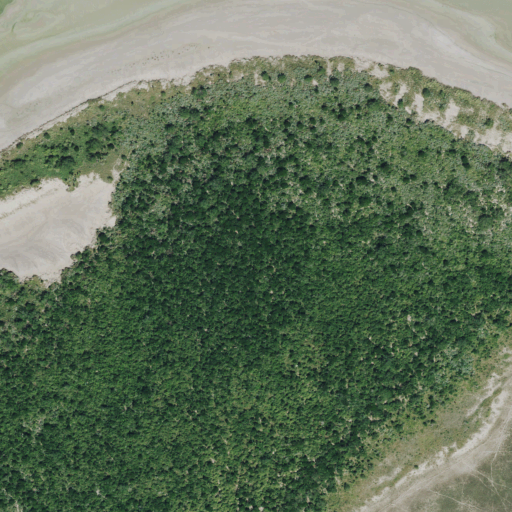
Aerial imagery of mountain in Texas named Goose Hill containing shrub, herbaceous wetlands, barren land, and open water